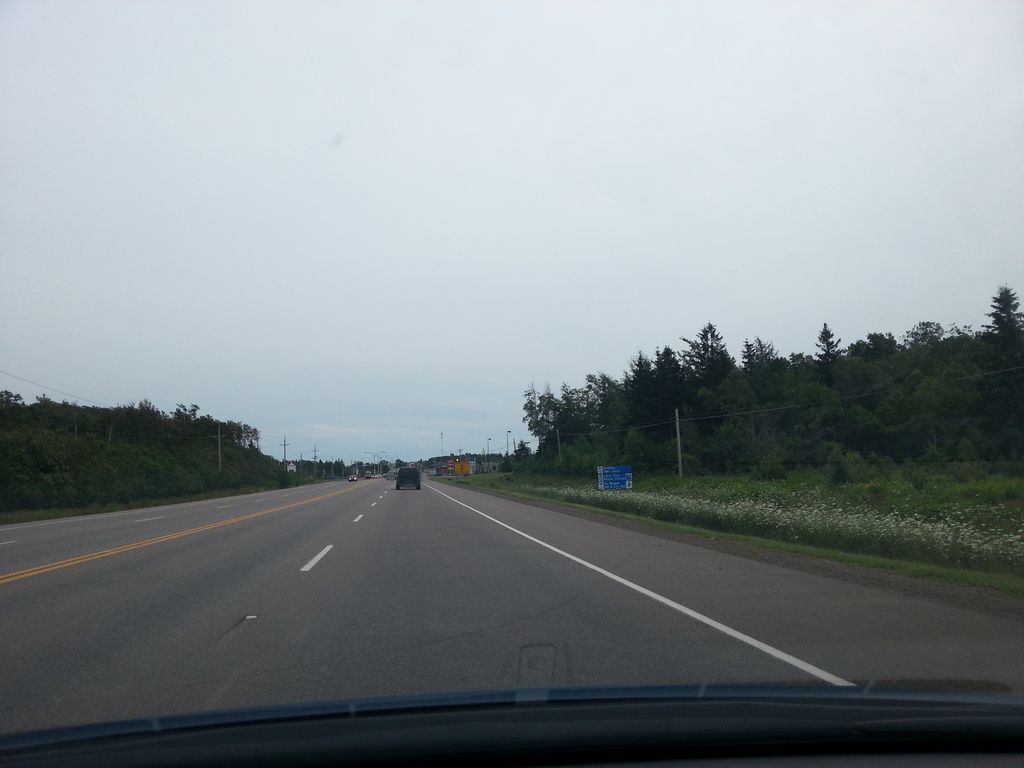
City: charlottetown